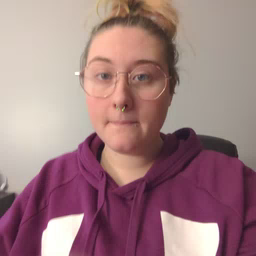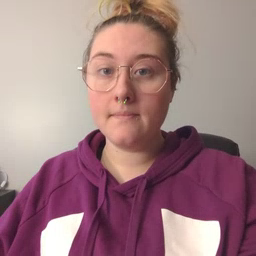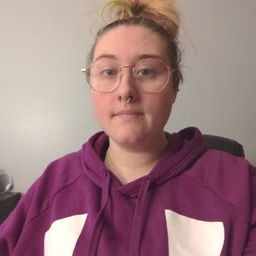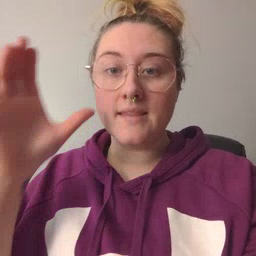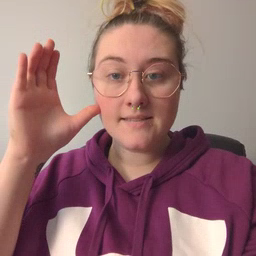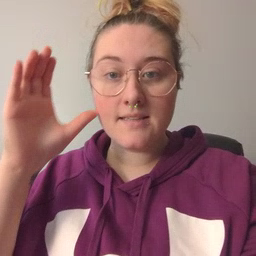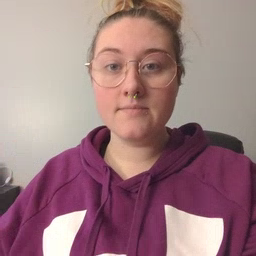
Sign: listen